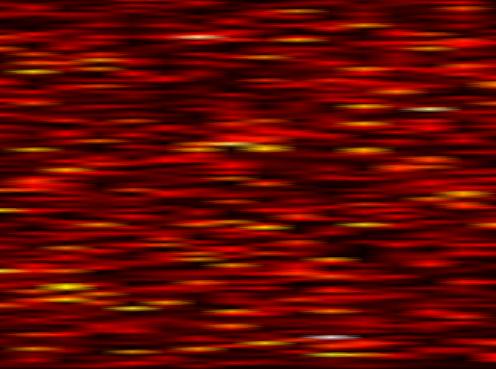
Label: FOFDM